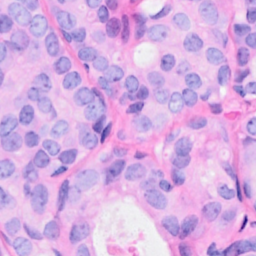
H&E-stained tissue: Breast